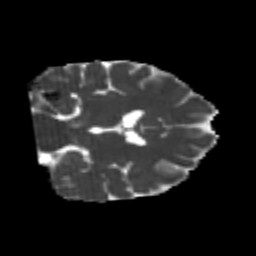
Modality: MD
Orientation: coronal
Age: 20
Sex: female
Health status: healthy
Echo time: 0.074 s